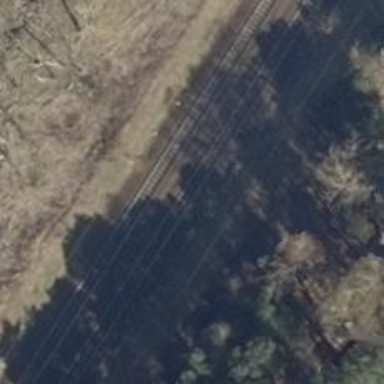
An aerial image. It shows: Railway signal.